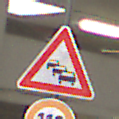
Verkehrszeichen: Stau
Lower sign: Geschwindigkeit110
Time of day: Midday
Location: Roofed (Urban)
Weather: Overcast
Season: NotSpecified
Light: Artificial